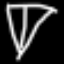
Label: diamond